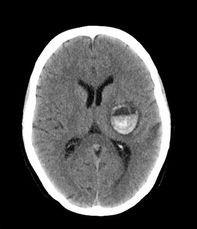
Label: glioma